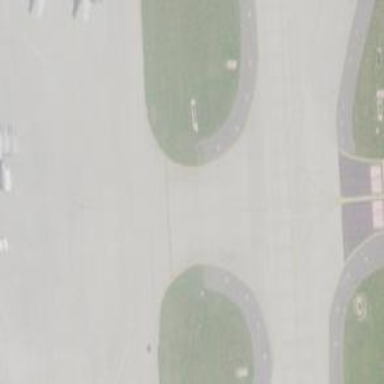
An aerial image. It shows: View of taxiway at the airport.